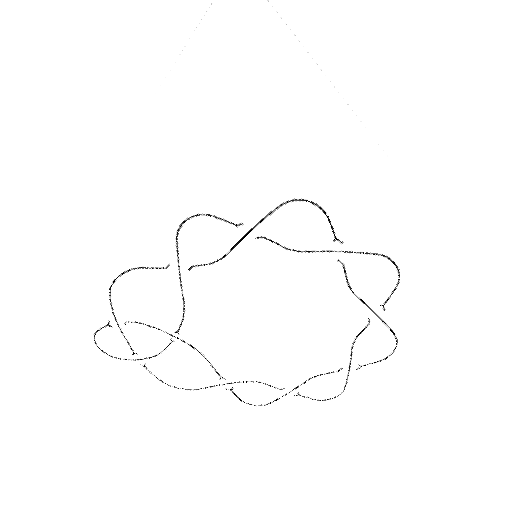
Crossing number: 10